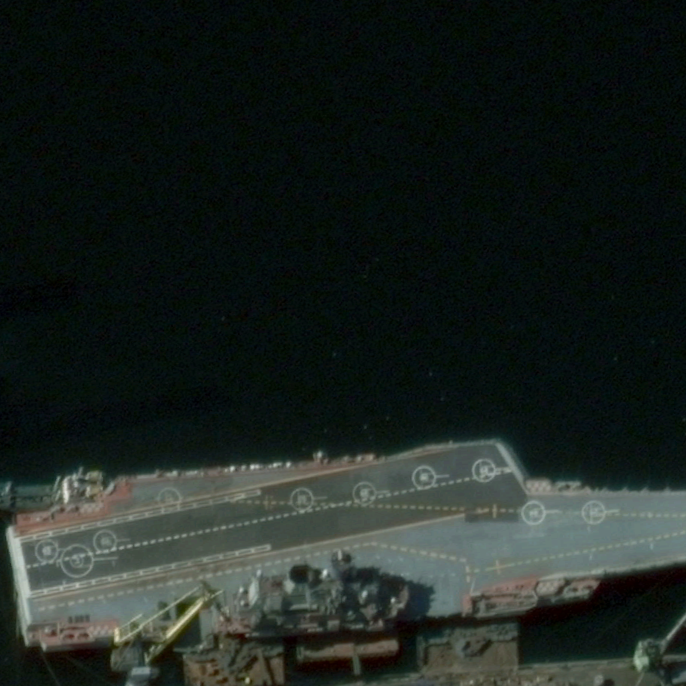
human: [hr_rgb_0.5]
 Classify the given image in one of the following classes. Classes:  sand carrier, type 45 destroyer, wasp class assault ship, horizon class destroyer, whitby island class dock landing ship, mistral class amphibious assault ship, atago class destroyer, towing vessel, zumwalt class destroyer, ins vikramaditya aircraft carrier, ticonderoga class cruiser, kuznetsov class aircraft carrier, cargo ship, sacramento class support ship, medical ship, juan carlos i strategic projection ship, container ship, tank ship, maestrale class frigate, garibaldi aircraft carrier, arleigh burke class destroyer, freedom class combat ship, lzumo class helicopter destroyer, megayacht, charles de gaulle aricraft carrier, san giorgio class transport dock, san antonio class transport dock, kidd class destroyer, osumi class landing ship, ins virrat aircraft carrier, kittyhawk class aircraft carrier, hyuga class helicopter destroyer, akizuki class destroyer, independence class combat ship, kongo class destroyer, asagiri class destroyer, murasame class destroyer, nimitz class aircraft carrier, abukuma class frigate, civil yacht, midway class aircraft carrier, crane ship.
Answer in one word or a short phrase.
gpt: Kuznetsov class aircraft carrier